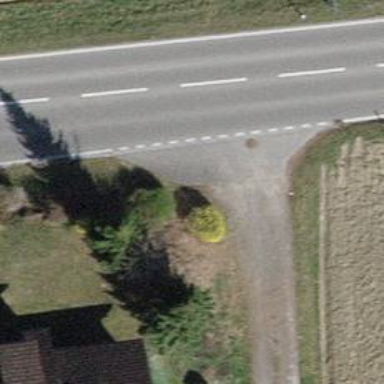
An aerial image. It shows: Hedge barrier.